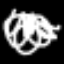
Label: squiggle